【题型】选择题　【知识点】平面几何　【难度】easy
如图, 在 $\triangle ABC$ 中, 若 $\angle C = 90^\circ$, 则( )

A. $\sin A = \frac{a}{c}$
B. $\sin A = \frac{b}{c}$
C. $\cos B = \frac{b}{c}$
D. $\cos B = \frac{b}{a}$
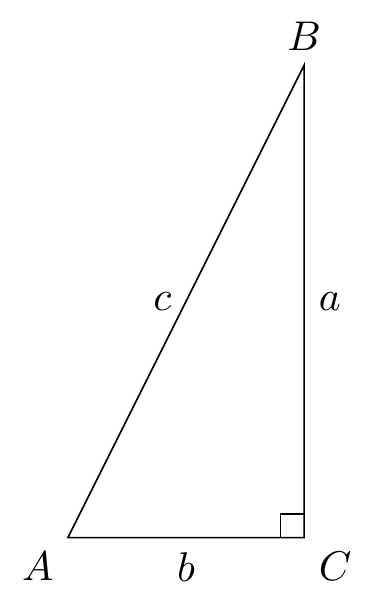
【解答】
解：$\sin A = \cos B = \frac{a}{c}$, $\sin B = \cos A = \frac{b}{c}$。

故选：A。